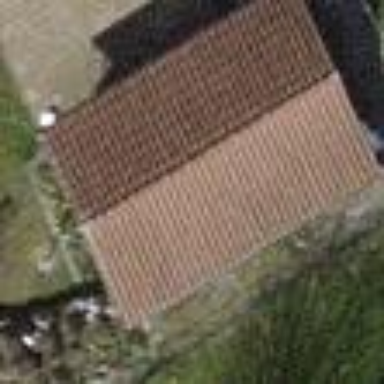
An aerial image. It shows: Simple and straightforward house.